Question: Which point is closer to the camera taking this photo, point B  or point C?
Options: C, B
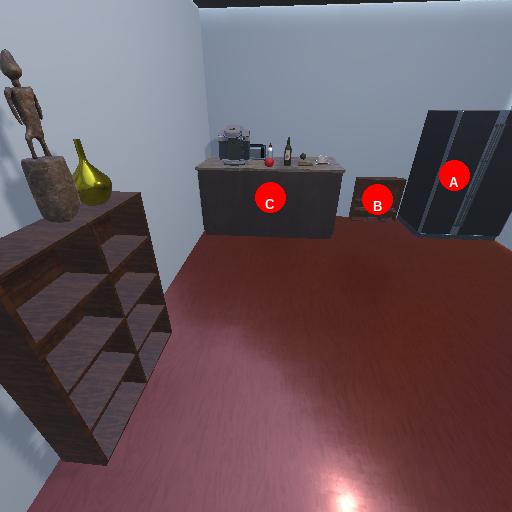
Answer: C